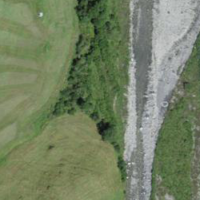
EUNIS habitat code: 15
Species observed at this site:
Viola calcarata
Tussilago farfara